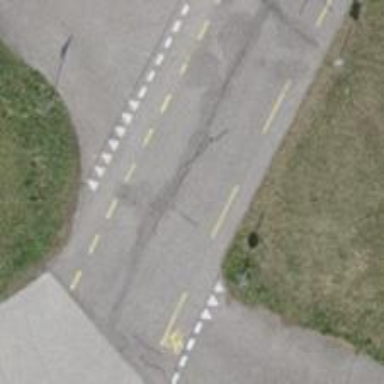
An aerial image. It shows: Unclassified road with asphalt surface and designated cycle lane.